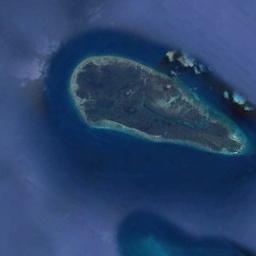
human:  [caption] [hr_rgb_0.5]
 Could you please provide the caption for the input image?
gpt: The irregularly shaped island is surrounded by blue sea water, The island has a green and yellow-brown color, And there are white sand beaches around the periphery .

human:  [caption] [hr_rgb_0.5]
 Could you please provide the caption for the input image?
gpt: A big island and a stone island are surrounded by light blue waters .

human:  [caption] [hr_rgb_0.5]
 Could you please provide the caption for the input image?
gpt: The land on the island is rough .

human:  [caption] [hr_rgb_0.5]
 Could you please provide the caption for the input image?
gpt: The island looks like a triangle .

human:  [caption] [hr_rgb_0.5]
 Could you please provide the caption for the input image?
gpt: The green island is on a blue sea .